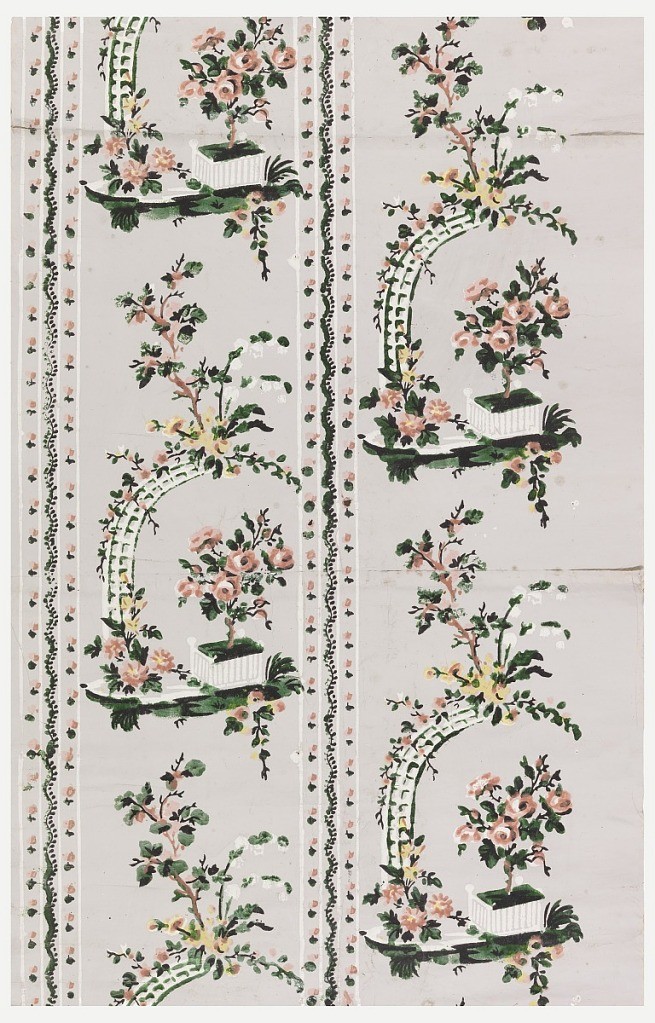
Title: Sidewall
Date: ca. 1780
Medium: Block-printed on handmade paper, varnish
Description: Landscape design with rose bush in square planter underneath arbor covered with flowers. This same motif repeats in two columns, divided by a floral stripe. Printed in red, yellow, green and white on a gray ground.